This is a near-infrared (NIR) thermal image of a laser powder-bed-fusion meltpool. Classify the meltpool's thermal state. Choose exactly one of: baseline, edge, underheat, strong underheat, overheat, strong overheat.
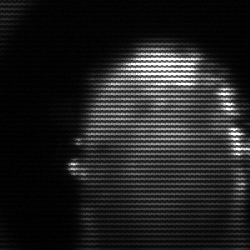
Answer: baseline